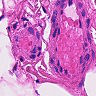
Metastatic tissue present: no